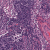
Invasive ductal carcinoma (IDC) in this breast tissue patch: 0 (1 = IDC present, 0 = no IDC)